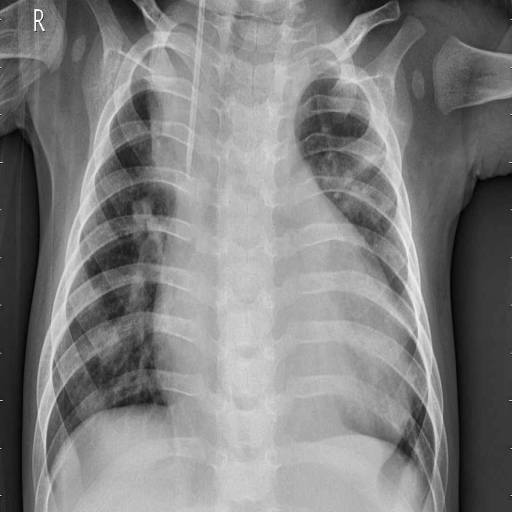
Finding: PNEUMONIA